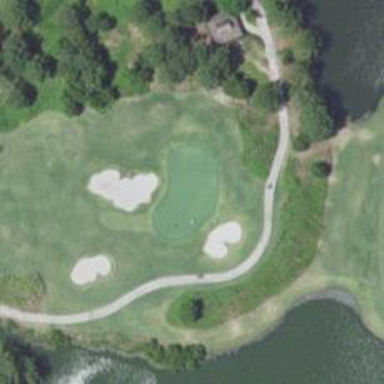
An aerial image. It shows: View of golf hole.